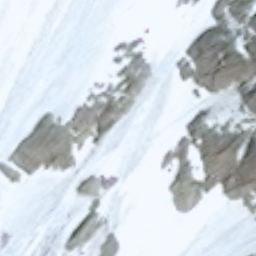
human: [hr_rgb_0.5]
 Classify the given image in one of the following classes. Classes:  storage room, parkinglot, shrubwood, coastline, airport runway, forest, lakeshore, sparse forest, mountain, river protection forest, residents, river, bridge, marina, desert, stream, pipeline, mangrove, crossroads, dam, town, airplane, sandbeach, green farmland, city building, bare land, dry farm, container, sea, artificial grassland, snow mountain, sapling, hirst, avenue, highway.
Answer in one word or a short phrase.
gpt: snow mountain